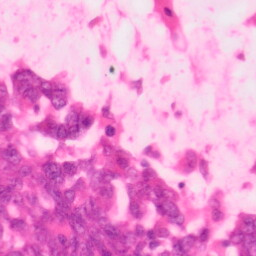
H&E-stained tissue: Colon